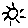
Label: sun